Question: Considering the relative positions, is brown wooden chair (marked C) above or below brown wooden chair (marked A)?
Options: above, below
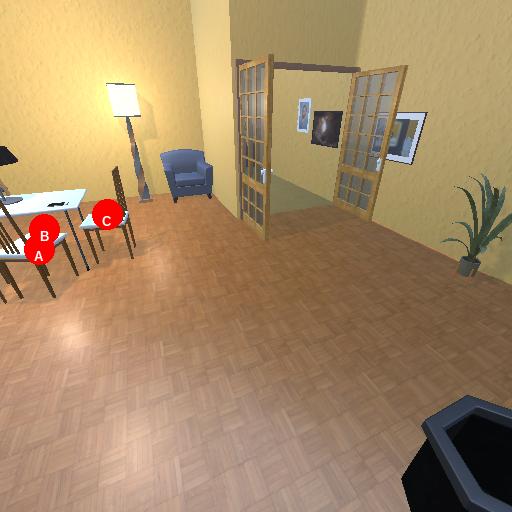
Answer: above